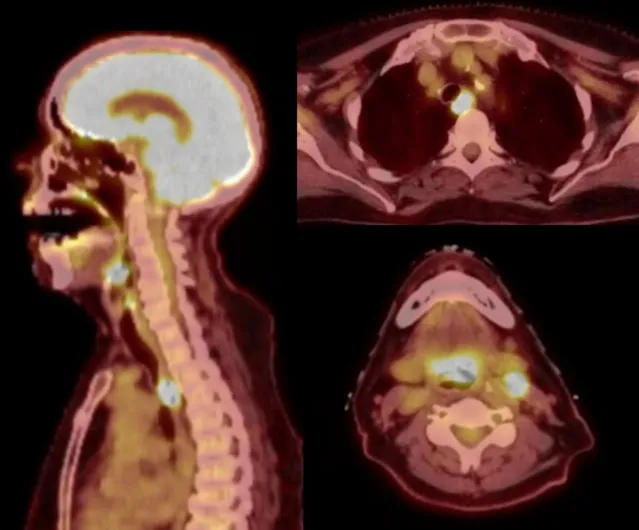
Midline sagittal and axial views on positron emission tomography-computerized tomography. There are foci of hyperavidity in the supraglottic larynx, level II cervical lymph nodes, and the upper thoracic esophagus.
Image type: radiology (pet)